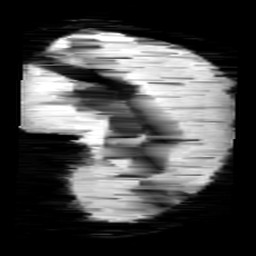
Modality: minIP
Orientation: sagittal
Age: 12
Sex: female
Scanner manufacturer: siemens
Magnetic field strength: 3 T
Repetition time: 0.027 s
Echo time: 0.02 s